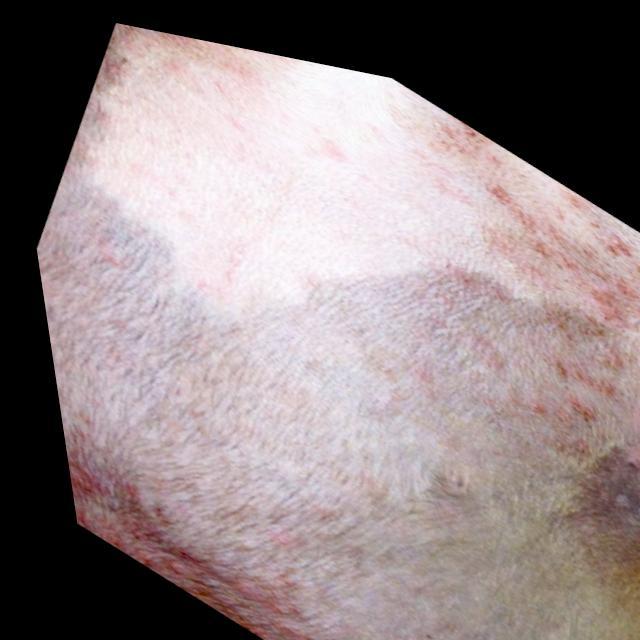
Canine hypersensitivity reaction — allergic skin response with urticaria, erythema, pruritus, and angioedema. May be food, environmental, or flea allergy related.